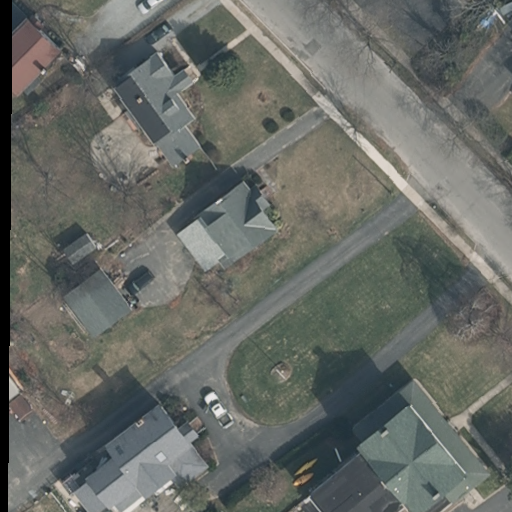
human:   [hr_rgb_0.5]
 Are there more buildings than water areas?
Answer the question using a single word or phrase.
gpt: yes

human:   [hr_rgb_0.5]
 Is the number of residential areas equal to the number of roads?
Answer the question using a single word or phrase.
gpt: yes

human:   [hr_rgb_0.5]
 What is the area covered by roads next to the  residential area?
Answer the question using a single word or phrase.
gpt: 0m2

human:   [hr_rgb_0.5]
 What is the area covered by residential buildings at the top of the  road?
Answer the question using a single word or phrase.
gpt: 3m2

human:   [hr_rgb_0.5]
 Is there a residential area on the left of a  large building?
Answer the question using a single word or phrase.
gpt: no

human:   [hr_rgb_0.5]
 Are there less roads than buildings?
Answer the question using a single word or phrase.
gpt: yes

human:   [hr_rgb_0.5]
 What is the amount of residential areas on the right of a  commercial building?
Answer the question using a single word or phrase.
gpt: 0

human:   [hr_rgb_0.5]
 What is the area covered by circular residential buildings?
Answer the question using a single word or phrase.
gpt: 0m2

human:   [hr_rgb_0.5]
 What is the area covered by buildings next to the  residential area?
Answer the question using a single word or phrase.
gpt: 614m2

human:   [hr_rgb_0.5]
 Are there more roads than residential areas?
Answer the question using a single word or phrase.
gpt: no

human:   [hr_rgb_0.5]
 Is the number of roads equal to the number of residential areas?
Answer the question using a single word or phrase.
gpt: yes

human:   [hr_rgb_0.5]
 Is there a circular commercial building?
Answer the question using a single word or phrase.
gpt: no

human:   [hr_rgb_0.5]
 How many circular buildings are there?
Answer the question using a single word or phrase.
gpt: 0

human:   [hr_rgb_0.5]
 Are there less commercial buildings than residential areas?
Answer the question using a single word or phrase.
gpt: yes

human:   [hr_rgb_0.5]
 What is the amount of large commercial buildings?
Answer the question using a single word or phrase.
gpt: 0

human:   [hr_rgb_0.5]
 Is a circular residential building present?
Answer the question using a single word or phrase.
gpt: no

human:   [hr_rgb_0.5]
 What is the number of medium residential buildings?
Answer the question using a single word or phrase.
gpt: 3

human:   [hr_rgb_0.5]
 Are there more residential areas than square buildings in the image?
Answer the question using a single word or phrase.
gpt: yes

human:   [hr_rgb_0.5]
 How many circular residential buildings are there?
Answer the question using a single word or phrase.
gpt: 0

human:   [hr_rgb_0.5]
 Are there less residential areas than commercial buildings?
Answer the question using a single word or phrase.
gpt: no

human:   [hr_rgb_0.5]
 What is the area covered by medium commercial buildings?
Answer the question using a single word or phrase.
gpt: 0m2

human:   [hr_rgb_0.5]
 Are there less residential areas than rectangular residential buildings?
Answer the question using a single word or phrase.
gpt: yes

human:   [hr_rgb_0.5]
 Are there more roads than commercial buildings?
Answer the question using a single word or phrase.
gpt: yes

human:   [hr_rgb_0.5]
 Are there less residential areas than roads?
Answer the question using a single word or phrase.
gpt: no

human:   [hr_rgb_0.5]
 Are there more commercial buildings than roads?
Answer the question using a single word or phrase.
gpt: no

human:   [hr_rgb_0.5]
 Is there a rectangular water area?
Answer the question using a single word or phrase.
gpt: no

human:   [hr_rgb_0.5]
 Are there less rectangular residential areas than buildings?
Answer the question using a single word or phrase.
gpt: yes

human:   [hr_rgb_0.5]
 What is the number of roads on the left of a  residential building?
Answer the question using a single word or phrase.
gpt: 1

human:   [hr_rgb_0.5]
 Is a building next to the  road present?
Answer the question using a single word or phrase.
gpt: yes

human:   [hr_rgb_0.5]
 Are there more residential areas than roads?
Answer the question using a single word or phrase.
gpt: no

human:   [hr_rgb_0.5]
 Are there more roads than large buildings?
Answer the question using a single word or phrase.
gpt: yes

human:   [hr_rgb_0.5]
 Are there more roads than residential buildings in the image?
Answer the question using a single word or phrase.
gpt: no

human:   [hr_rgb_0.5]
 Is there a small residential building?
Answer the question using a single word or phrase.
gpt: yes

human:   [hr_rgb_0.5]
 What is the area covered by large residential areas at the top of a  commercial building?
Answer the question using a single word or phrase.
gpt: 0m2

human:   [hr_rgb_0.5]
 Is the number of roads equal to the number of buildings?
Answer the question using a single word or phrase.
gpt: no

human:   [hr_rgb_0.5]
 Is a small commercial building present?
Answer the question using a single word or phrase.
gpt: no